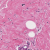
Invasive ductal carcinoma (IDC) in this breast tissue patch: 0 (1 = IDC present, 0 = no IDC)